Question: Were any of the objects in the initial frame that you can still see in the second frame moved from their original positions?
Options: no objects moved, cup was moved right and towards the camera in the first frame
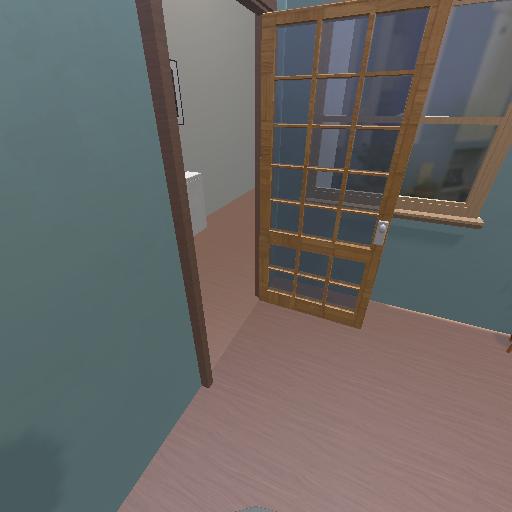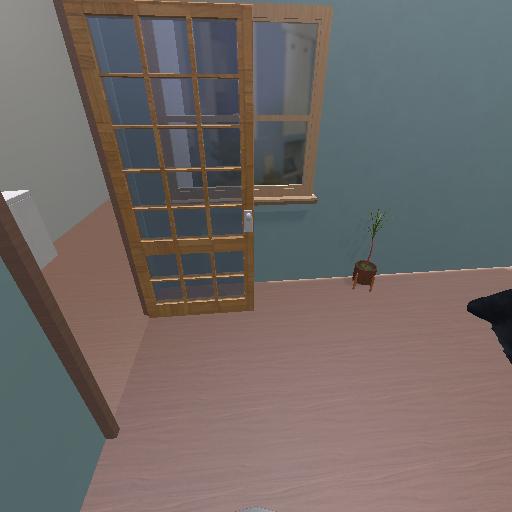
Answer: no objects moved